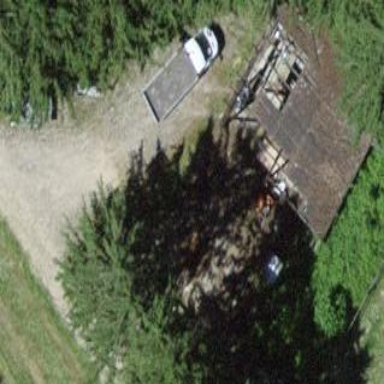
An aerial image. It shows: Barn.